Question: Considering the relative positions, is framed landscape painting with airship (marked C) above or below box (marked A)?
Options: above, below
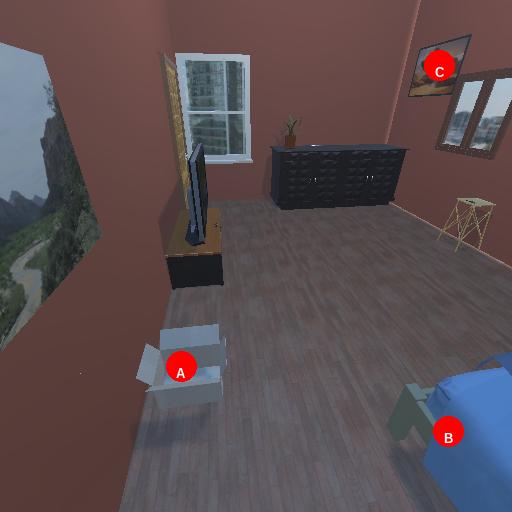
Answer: above